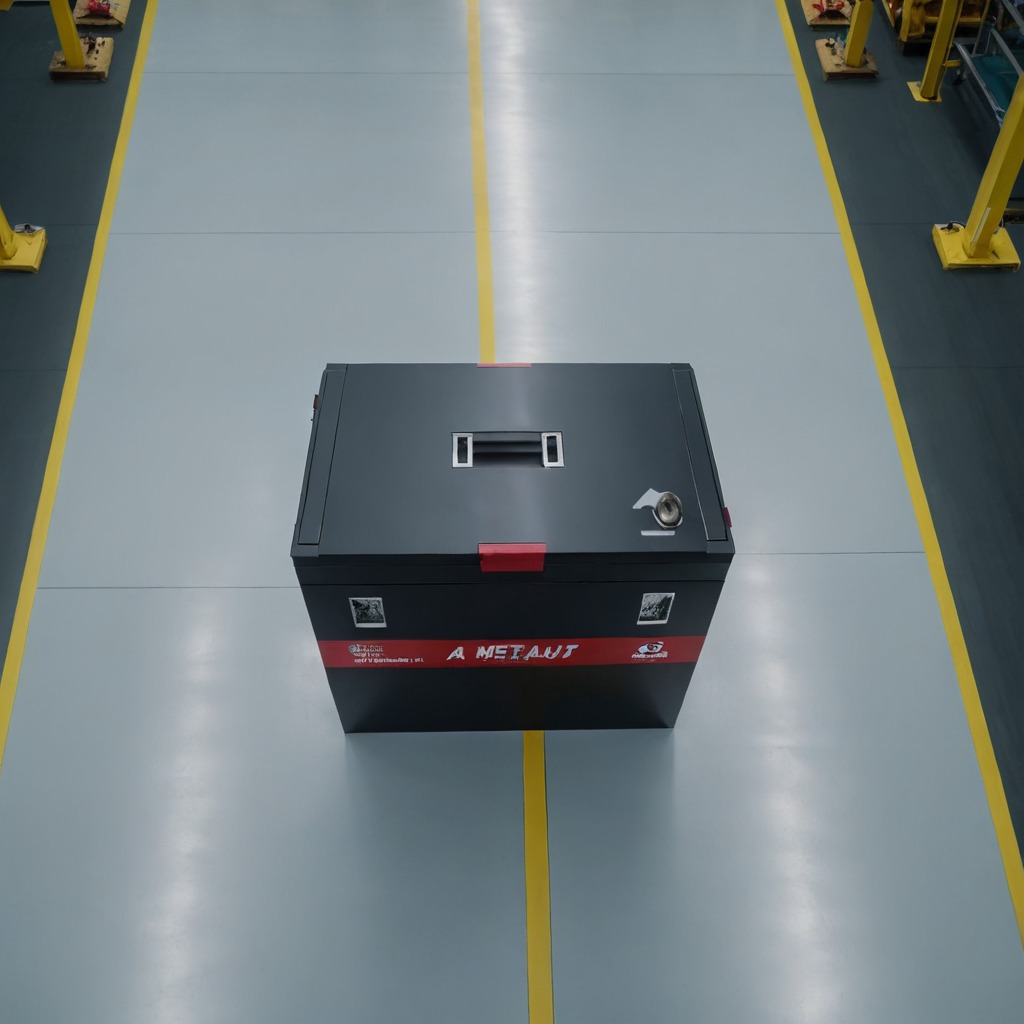
A metal nut is lying on the toolbox surface in an airplane hangar workshop.